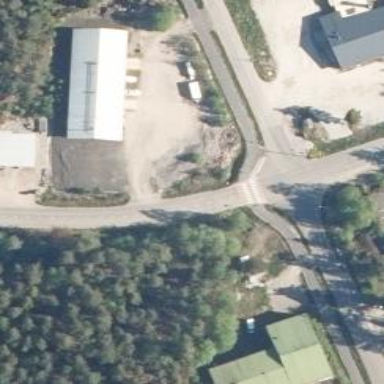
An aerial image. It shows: Marked crossing for cyclists on cycleway.